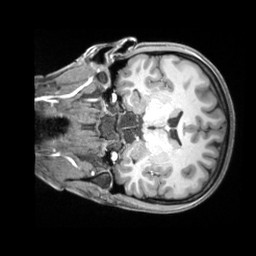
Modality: T1w
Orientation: coronal
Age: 20
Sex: female
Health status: ill
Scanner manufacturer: siemens
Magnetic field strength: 3 T
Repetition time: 2.2 s
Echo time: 0.00218 s